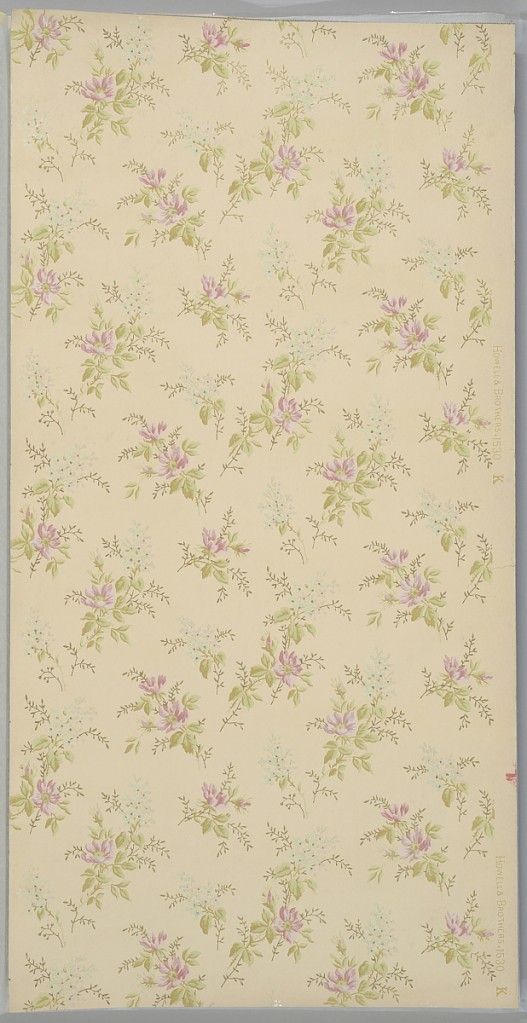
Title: Ceiling paper
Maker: Howell and Brothers, 1835 – 1900
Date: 1905–1915
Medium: Machine-printed paper, liquid mica
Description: On tan ground, staggered stemmed purple, white and gold flowers.